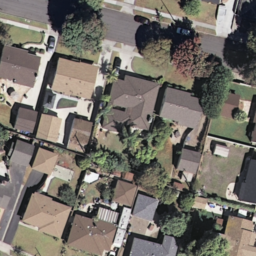
Label: residential